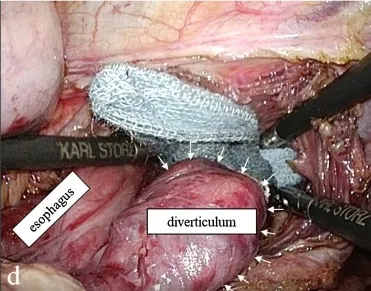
Operative findings. . D: The diverticulum was identified on the left side of the lower part of the esophagus (arrows).
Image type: medical_photograph (other_medical_photograph)